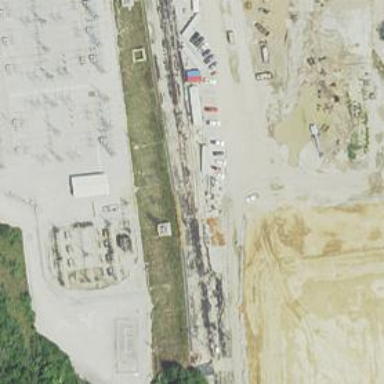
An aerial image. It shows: Power substation surrounded by fence.